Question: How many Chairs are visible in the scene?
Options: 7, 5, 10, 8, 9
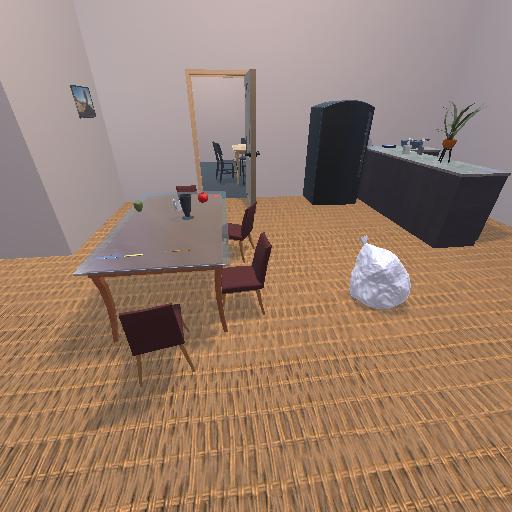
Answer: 7